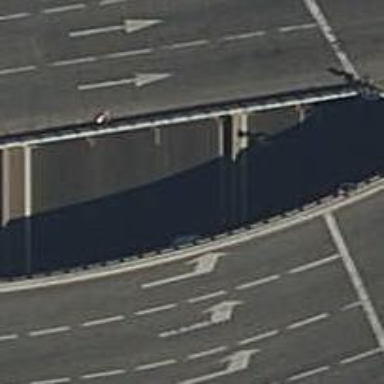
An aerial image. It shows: Kerb serving as barrier.